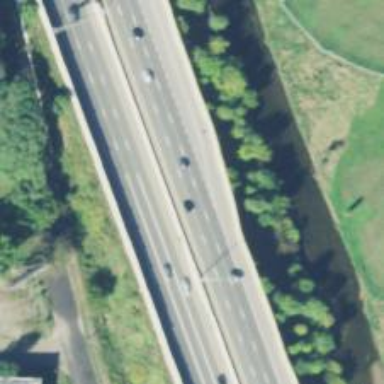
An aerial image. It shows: Motorway junction.